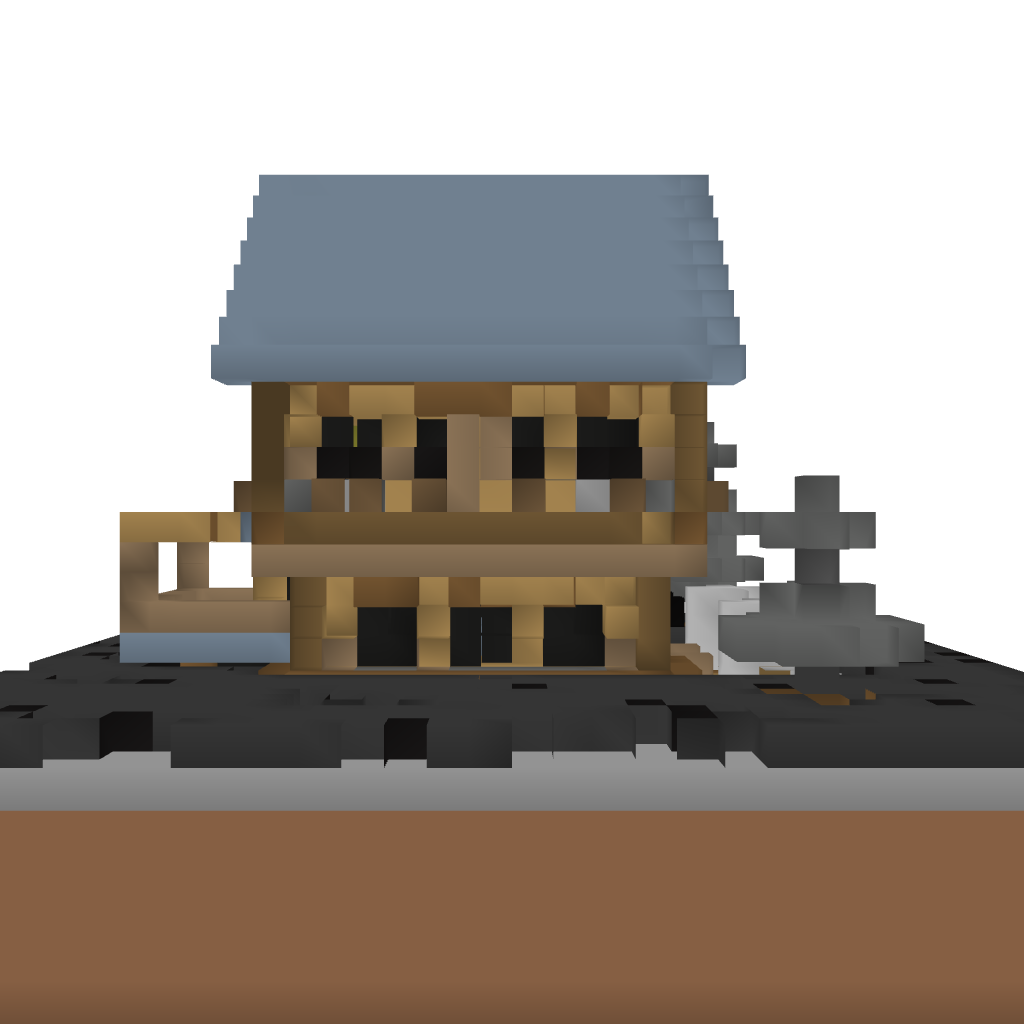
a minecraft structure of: Medieval House